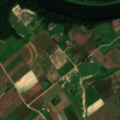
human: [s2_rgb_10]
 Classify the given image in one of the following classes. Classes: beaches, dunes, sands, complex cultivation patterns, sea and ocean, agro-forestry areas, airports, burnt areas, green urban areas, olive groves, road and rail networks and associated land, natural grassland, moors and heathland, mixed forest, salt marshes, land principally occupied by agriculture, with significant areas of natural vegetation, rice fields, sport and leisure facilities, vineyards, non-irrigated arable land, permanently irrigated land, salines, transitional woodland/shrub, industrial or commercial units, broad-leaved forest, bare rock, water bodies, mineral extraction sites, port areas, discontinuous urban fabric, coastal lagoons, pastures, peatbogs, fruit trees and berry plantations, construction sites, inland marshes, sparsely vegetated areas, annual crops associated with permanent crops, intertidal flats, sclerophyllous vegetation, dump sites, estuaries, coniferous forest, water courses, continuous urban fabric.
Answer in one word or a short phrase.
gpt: non-irrigated arable land, complex cultivation patterns, coniferous forest, mixed forest, water courses